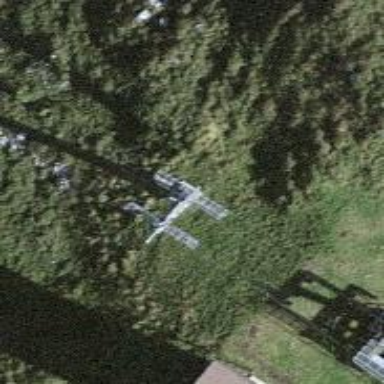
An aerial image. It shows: Pylon used for aerialway.